Question: I'm working on a 2D engine in C++ at the moment.
I've run into a problem which I seem to believe I've come up against once before, but have since forgotten how I fixed it.
The engine is cross platform ( Win, OSX, Linux ) and to accomplish this I am using GLFW as a base.
When doing the normal texturing thing I end up with this :

As you can see the texturing isn't right ( as the image is supposed to be a simple Image of me ).
Using geDebugger I can confirm that the image being buffered to the GPU is correct, but some how it is ending up as you see in the Image.
I'll include some cuts of relevant code below, but should you want more info feel free to ask.
-Buffer Generation Code
'''
glGenVertexArrays( 1, &_vao );
// Generate Buffers and so on.
glBindVertexArray( _vao );
glGenBuffers( 1, &_vboVertices );
glBindBuffer( GL_ARRAY_BUFFER, _vboVertices );
glBufferData( GL_ARRAY_BUFFER, sizeof(GLfloat) * 3 * _numVertices, _vertices, GL_STATIC_DRAW );
glGenBuffers( 1, &_vboTexCoords );
glBindBuffer( GL_ARRAY_BUFFER, _vboTexCoords );
glBufferData( GL_ARRAY_BUFFER, sizeof(GLfloat) * 2 * _numVertices, _texCoords, GL_STATIC_DRAW );
glGenBuffers( 1, &_vboIndices );
glBindBuffer( GL_ELEMENT_ARRAY_BUFFER, _vboIndices );
glBufferData( GL_ELEMENT_ARRAY_BUFFER, sizeof(GLint) * _numIndices, _indices, GL_STATIC_DRAW );
'''
-Render Code
'''
glm::mat4 modelViewProjMatrix = projMatrix * viewMatrix * modelMatrix;
ShaderResource * shader = ShaderManager::GetInstance()->GetShader( _shaderName.c_str() );
TextureResource * texture = TextureManager::GetInstance()->GetTexture( _textureName.c_str() );
shader->BindShader();
// Bind VAO
glBindVertexArray( _vao );
// Bind all VBO's
glBindBuffer( GL_ARRAY_BUFFER, _vboVertices );
GLint posLocation = shader->GetAttribLocation("in_position");
glVertexAttribPointer( posLocation, 3, GL_FLOAT, GL_FALSE, 0, (void*)0 );
GLint texCoordLocation = shader->GetAttribLocation("in_texCoord");
glVertexAttribPointer( texCoordLocation, 2, GL_FLOAT, GL_FALSE, 0, (void*)0 );
glBindBuffer( GL_ELEMENT_ARRAY_BUFFER, _vboIndices );
// Enable VBO Pointers
glEnableVertexAttribArray( posLocation );
glEnableVertexAttribArray( texCoordLocation );
// Find and assign Uniforms
GLint MVPMatrixLocation = shader->GetUniformLocation("in_MVPMatrix");
GLint colourLocation = shader->GetUniformLocation("in_colour");
GLint textureLocation = shader->GetUniformLocation("texMap");
glUniformMatrix4fv( MVPMatrixLocation, 1, GL_FALSE, glm::value_ptr( modelViewProjMatrix ) );
glUniform4fv( colourLocation, 1, glm::value_ptr( _colour ) );
// Texture Uniform
if( texture != 0 )
{
glActiveTexture( GL_TEXTURE0 );
glUniform1i( textureLocation, 0 );
glBindTexture( GL_TEXTURE_2D, texture->GetTextureId() );
}
glDrawElements( GL_TRIANGLES, _numIndices, GL_UNSIGNED_INT, (void*) 0 );
glDisableVertexAttribArray( posLocation );
glDisableVertexAttribArray( texCoordLocation );
shader->UnbindShader();
glBindVertexArray( 0 );
'''
-Vert Shader
'''
#version 150
in vec3 in_position;
in vec2 in_texCoord;
out vec4 out_colour;
smooth out vec2 out_texCoord;
uniform vec4 in_colour;
uniform mat4 in_MVPMatrix;
void main()
{
out_colour = in_colour;
out_texCoord = in_texCoord;
gl_Position = in_MVPMatrix * vec4( in_position, 1.0 );
}
'''
-Frag Shader
'''
#version 150
in vec4 out_colour;
smooth in vec2 out_texCoord;
out vec4 fragColor;
uniform sampler2D texMap;
void main()
{
vec4 diffuseTexel = texture2D( texMap, out_texCoord );
fragColor = out_colour * diffuseTexel;
}
'''
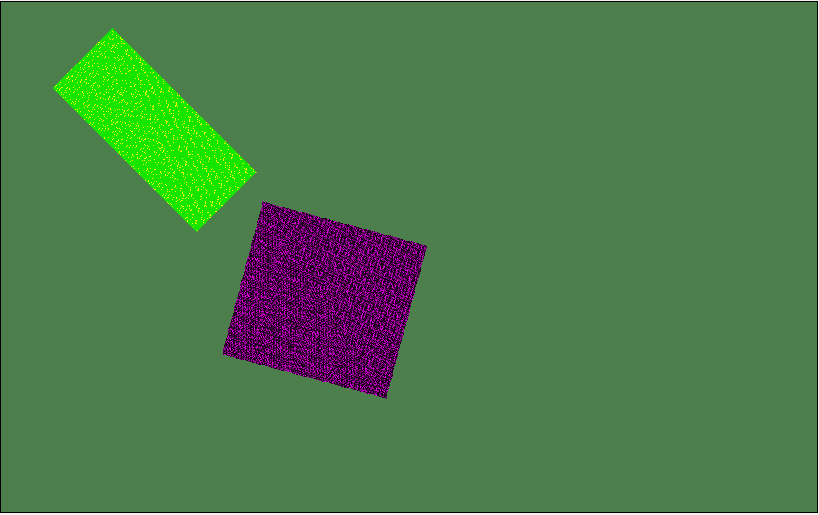
Answer: '''
glVertexAttribPointer( posLocation, 3, GL_FLOAT, GL_FALSE, 0, (void*)0 );
glVertexAttribPointer( texCoordLocation, 2, GL_FLOAT, GL_FALSE, 0, (void*)0 );
'''
This means that both the positions and texture coordinates come from the in the buffer. That they overlap.
You seem to want them to come from different buffer objects. That means you have to bind a new buffer to 'GL_ARRAY_BUFFER' between your first and second 'glVertexAttribPointer' calls.